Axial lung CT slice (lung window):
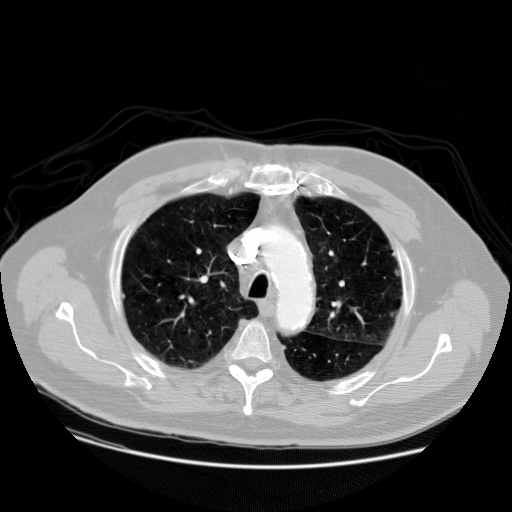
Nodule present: no